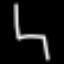
Label: chair